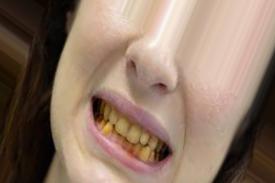
Condition: Tooth Discoloration